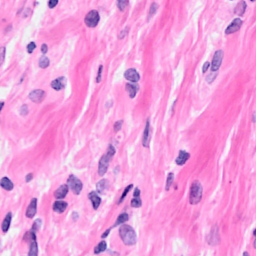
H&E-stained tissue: Breast